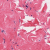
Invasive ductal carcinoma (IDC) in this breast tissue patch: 0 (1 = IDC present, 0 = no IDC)